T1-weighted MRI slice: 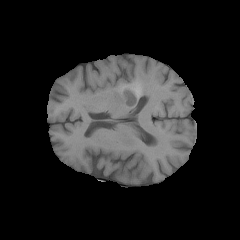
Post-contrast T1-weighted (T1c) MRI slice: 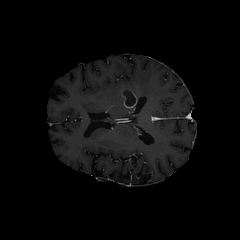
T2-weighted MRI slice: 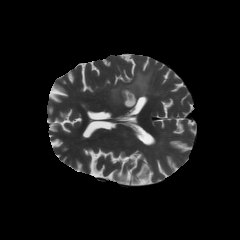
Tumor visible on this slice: yes